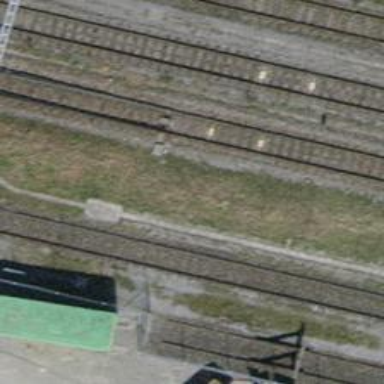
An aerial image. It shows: Railway with electrified contact lines.